Field crop: tomato
Growth stage: 1
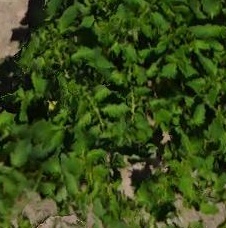
Species: tomato